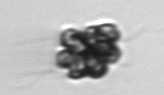
Label: Corymbellus